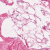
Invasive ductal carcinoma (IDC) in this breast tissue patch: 0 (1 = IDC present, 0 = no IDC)